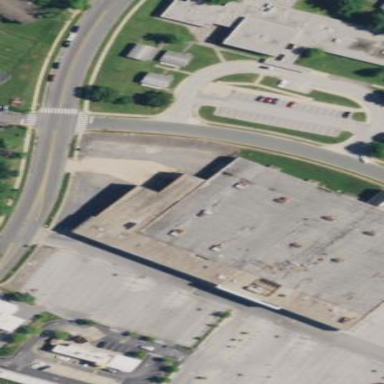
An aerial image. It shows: Variety store located in building.